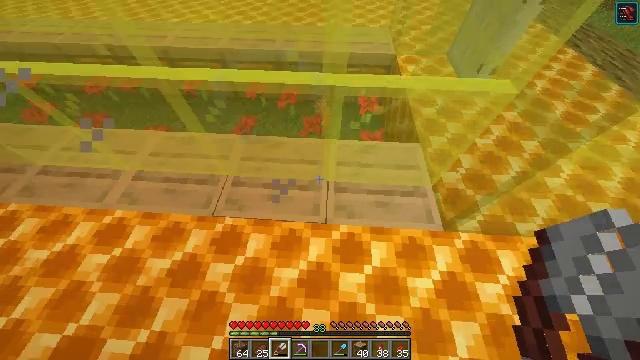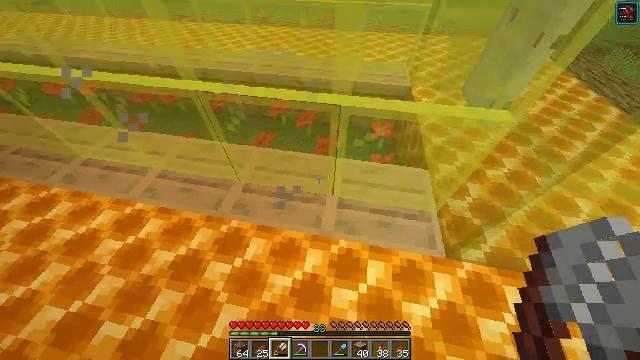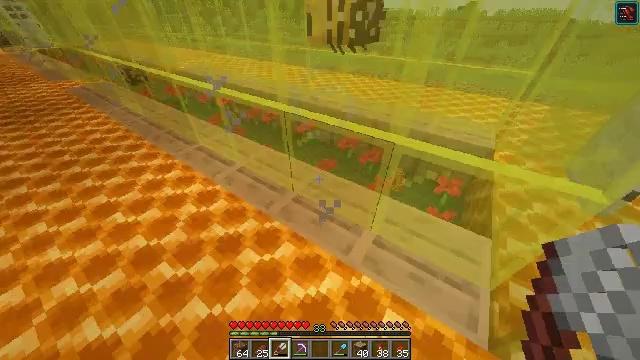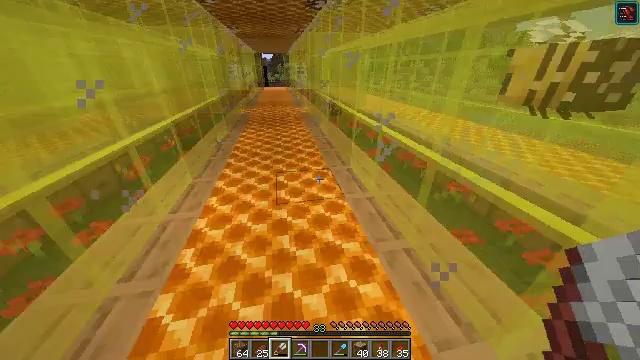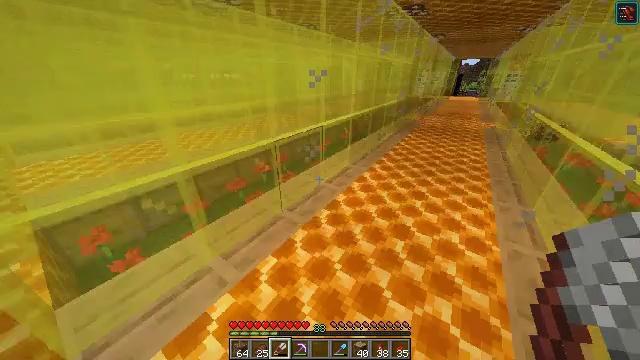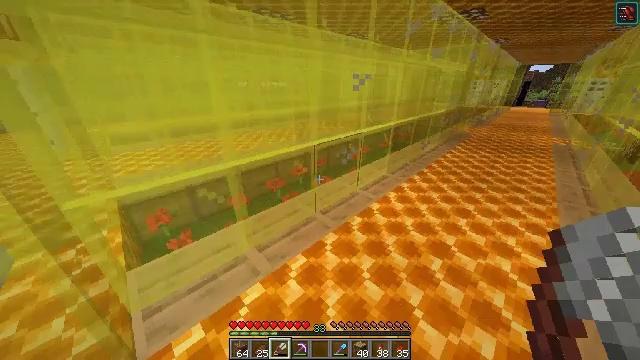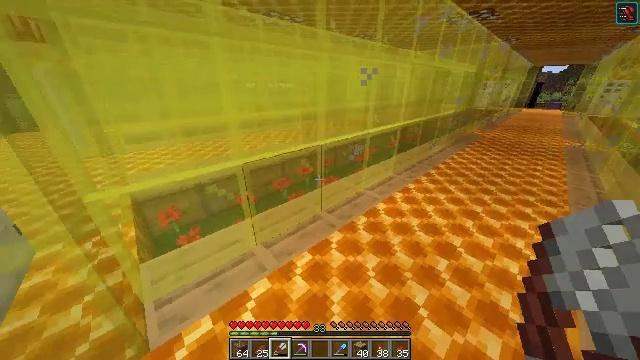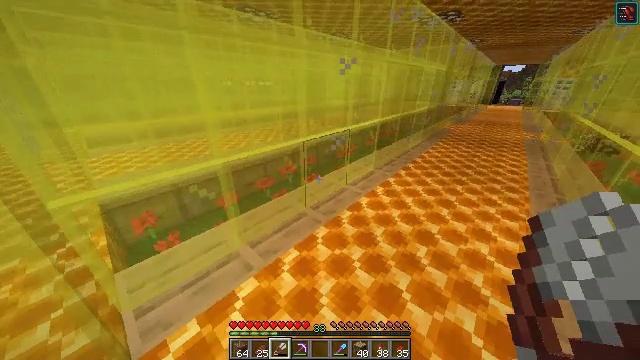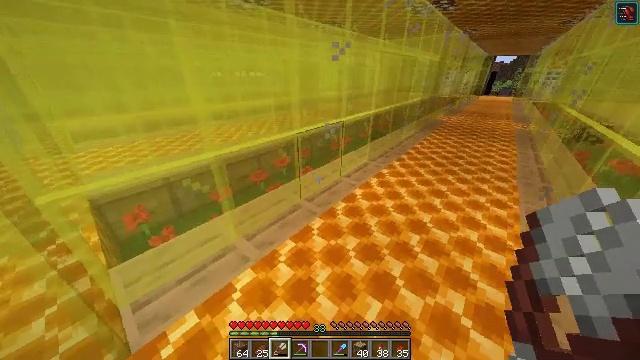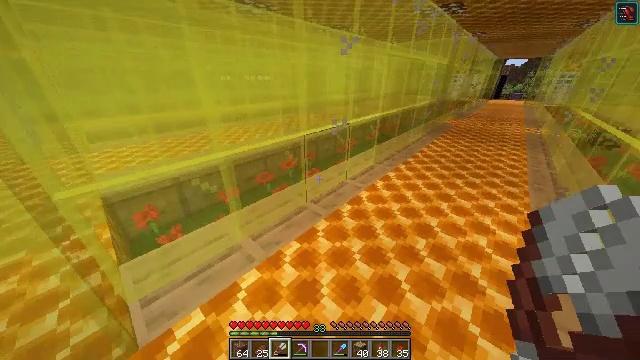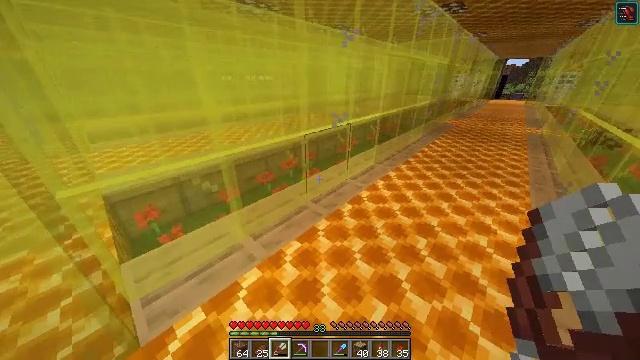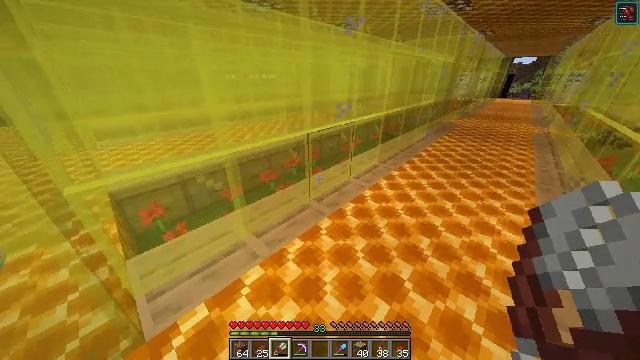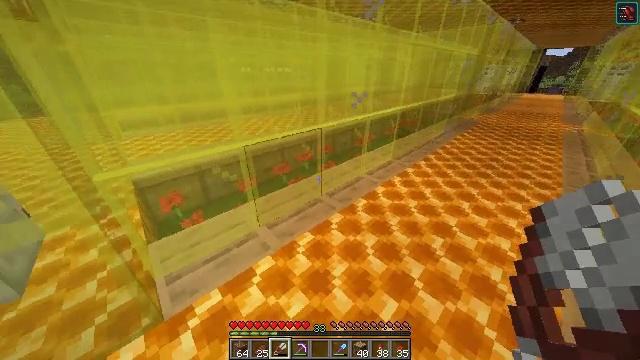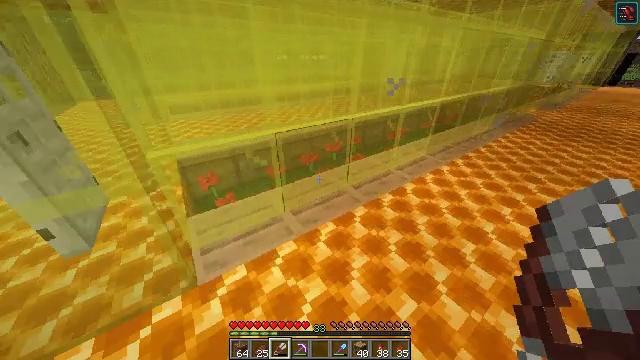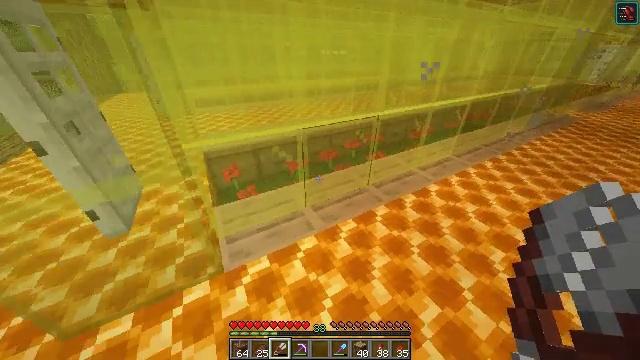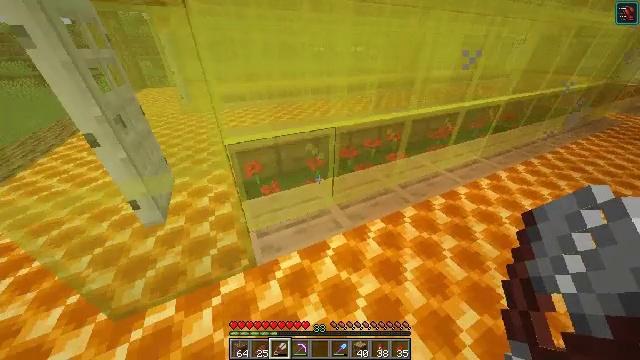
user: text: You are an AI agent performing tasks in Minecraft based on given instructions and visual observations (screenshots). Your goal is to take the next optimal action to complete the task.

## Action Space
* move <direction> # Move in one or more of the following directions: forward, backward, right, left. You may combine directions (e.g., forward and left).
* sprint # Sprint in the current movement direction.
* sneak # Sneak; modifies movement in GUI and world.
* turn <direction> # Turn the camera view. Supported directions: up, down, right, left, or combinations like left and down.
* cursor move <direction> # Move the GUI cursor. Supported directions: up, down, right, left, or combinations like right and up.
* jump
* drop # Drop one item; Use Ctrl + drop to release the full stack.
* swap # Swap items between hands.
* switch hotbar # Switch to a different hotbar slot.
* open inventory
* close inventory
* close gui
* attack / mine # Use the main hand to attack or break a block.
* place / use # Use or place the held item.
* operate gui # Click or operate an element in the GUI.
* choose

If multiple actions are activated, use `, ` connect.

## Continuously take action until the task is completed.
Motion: motion action
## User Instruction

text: Make a honeycomb block with honeycombs on the crafting table.
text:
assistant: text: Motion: move back and move right, turn left and up
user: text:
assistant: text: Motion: move right, turn left and up
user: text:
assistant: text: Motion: move right, turn left and up
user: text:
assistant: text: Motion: turn left and up
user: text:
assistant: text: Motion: turn left and up
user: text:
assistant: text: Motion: turn left
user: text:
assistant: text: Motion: turn right
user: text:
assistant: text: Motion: turn right and down
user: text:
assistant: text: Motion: turn left
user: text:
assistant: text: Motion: no_op
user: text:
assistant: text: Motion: no_op
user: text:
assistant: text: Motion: turn left and down
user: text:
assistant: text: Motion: turn left and down
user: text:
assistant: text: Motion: move left, turn left and down
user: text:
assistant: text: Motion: move left, turn left
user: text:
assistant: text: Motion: move left
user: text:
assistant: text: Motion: no_op
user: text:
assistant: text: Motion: no_op
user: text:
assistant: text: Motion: no_op
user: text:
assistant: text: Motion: turn left and down
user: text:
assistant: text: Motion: move left, turn left and up
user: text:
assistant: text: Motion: move forward and move left, turn left and up
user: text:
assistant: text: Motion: move forward and move left, turn left and up
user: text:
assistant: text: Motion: move forward and move left
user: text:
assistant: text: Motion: move forward
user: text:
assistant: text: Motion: move forward
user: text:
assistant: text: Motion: move forward
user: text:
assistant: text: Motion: move forward
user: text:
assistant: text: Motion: move forward and move left
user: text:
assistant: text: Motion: move forward and move left, turn left